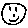
Label: smiley face